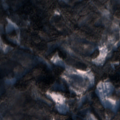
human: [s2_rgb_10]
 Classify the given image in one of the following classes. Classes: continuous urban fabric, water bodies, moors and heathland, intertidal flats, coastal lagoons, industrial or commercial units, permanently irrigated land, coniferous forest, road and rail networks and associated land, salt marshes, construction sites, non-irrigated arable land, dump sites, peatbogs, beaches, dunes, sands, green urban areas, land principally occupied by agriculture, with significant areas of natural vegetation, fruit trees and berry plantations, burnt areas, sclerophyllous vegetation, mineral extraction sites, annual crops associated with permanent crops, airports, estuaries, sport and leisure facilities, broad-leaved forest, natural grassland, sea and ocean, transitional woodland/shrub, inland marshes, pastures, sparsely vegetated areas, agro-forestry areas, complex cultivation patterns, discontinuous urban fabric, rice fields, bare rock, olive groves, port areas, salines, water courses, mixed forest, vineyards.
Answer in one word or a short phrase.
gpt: broad-leaved forest, coniferous forest, mixed forest